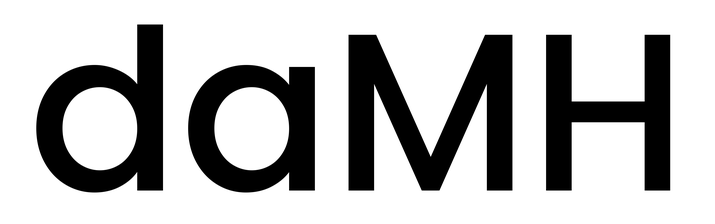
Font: Poppins-Medium